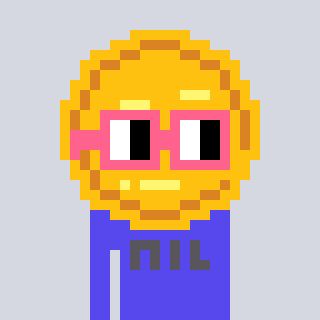
a pixel art character with square pink glasses, a medal-shaped head and a computerblue-colored body on a cool background